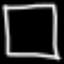
Label: square